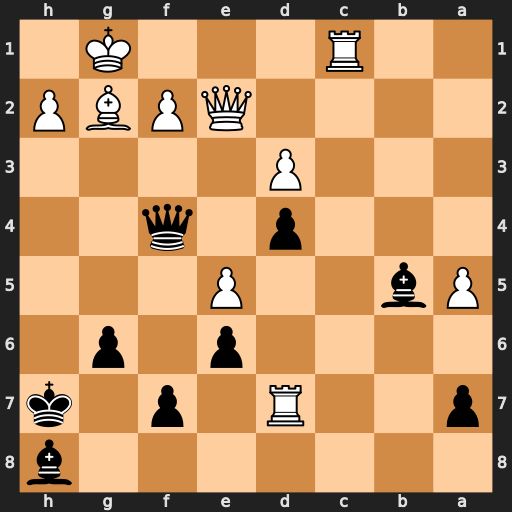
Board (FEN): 7b/p2R1p1k/4p1p1/Pb2P3/3p1q2/3P4/4QPBP/2R3K1
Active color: b
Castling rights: -
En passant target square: -
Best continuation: Qxc1+ Qf1 Qxf1+ Kxf1 Bxd7